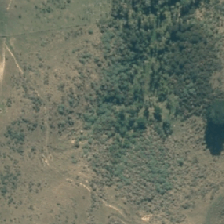
Land cover: grose_broom